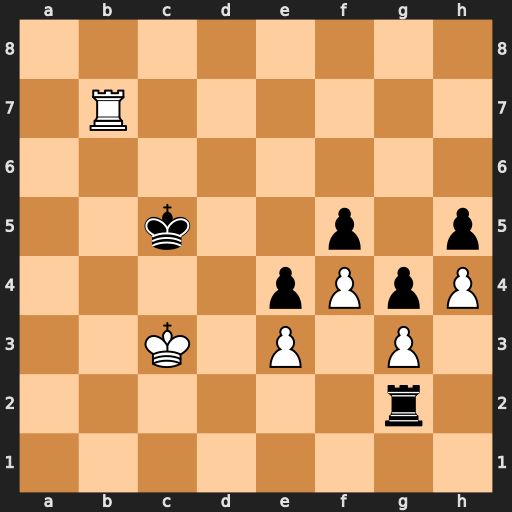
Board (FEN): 8/1R6/8/2k2p1p/4pPpP/2K1P1P1/6r1/8
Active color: w
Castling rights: -
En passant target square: -
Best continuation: Rf7 Ra2 Rxf5+